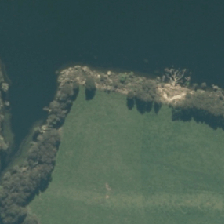
Land cover: high_producing_grassland